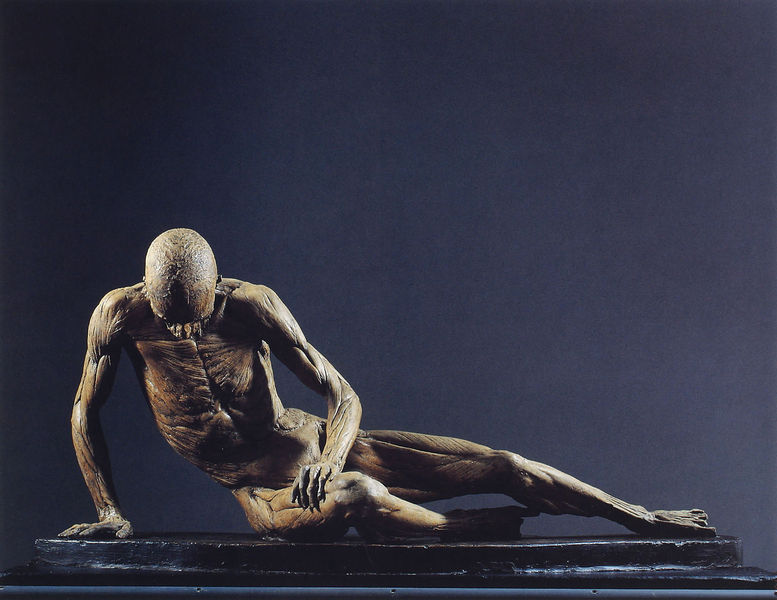
Titel: Oberflächliche Sektion des weiblichen Körpers
Künstler: Joseph Towne
Institution: London, Gordon Museum
Schlagwörter: blau, kopf, körper, mann, brust, finger, schwarz, anatomie, arme, mensch, schädel, sockel, tod, skulptur, beine, bein, füsse, muskeln, plastik, fotografie, stützend, sehnen, gehäutet, präparat